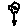
Label: flower